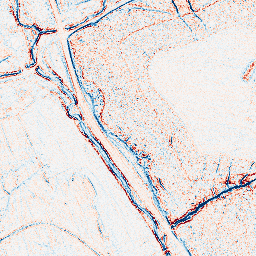
Category: edge_preserving
Decomposition family: bilateral
Decomposition parameters: d: 5
sigma_color: 75
sigma_space: 50
Upsampling method: quartic
Upsampling parameters: scale: 8
Upsampling scale: 8